Question: I am not sure what version of Eclipse I have installed and I was told to work on Java projects I need to add the JDT. It says I can get this by going to the Install New Software window and entering the update site, <URL> and selecting Programming Languages > JDT.
My question is, what if I'm not using Galileo? I have found the JDT listed where it is supposed to as shown in the screen shot. Will it allow me to install incompatible software?

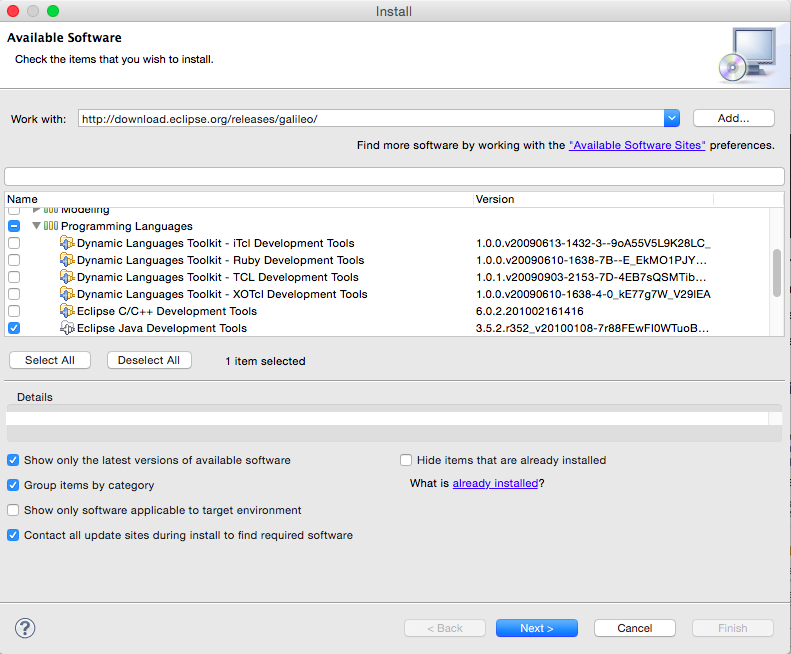
Answer: In Flash Builder you have to go to About Flash Builder > click the Eclipse icon along the bottom (hover over the icon and the tool tip should say Eclipse.org). A window should open and in the feature name column look for, "Eclipse Platform" and that row will show the version number. It shows, "3.7.1.r37x_v2011. So now we know the version.

I proceeded to try and install JDT and it said a newer version was installed.